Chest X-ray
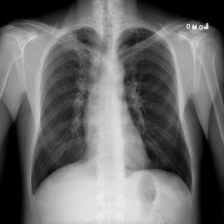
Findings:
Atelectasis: negative
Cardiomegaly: negative
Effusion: negative
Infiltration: positive
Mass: negative
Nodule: negative
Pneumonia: negative
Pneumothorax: negative
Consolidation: negative
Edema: negative
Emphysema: negative
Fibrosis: negative
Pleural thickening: negative
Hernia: negative